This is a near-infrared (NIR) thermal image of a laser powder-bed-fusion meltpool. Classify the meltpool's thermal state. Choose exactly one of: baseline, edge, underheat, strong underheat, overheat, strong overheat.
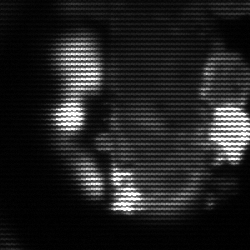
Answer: strong underheat